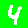
Digit: 4